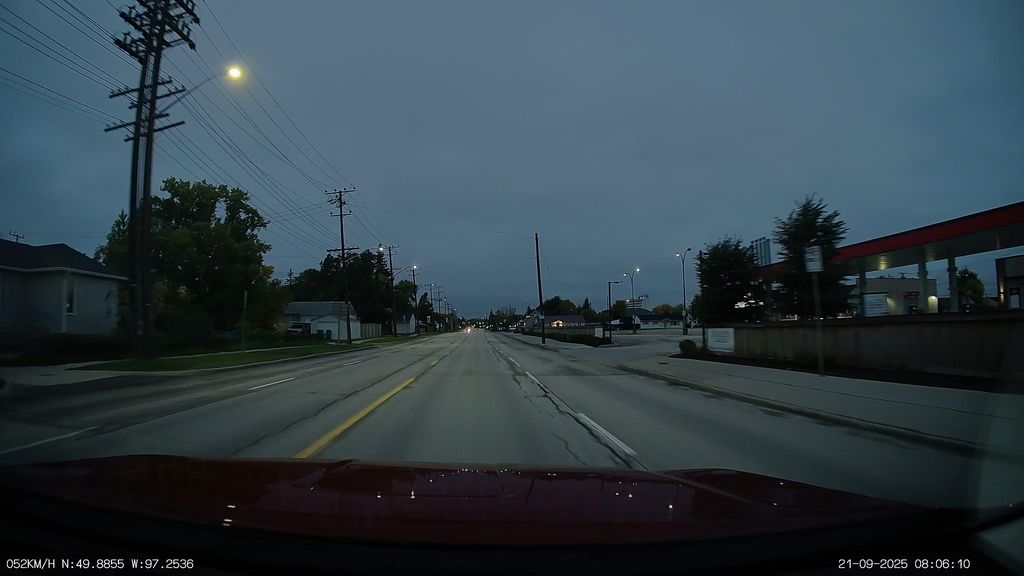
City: winnipeg